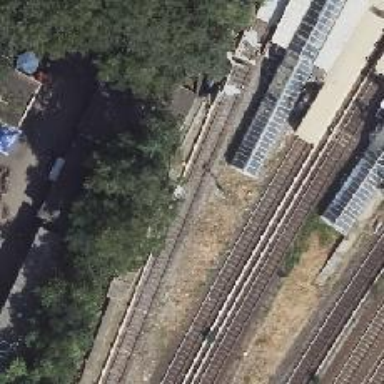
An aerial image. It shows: Solitary milestone along the railway.